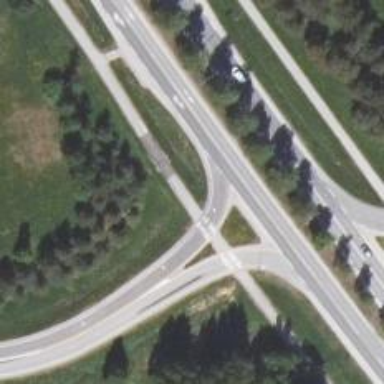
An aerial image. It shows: Trunk link highway.